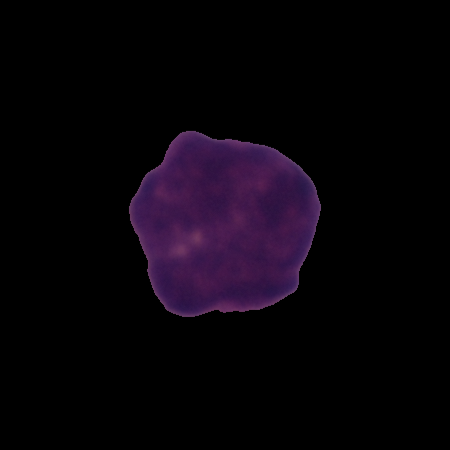
Label: healthy